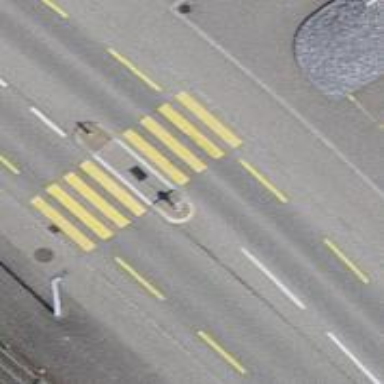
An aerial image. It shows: Marked crossing on the road.